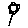
Label: flower